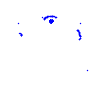
Particle: pion